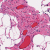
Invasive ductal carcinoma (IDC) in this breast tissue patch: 0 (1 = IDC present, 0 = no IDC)